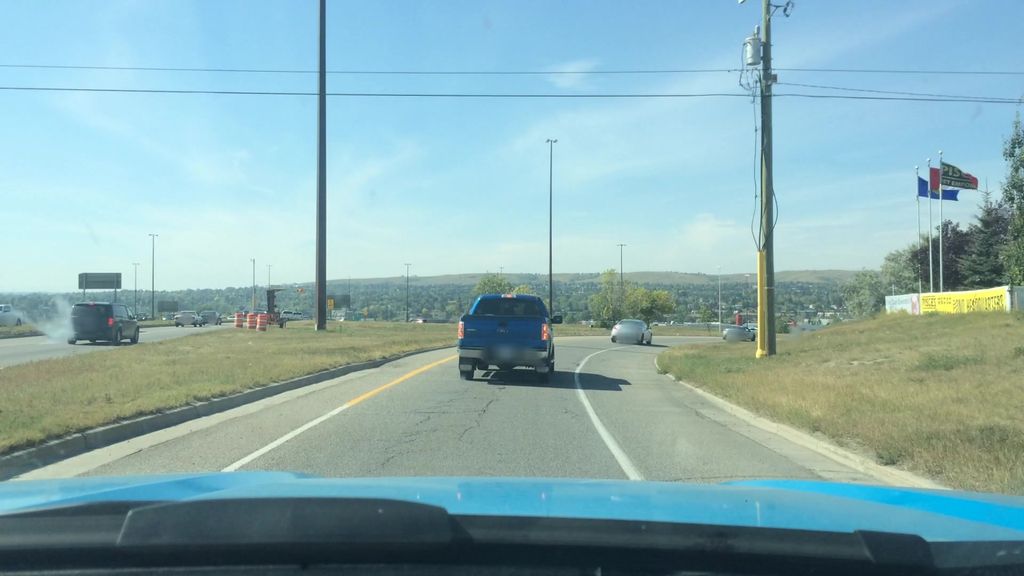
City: calgary